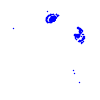
Particle: proton